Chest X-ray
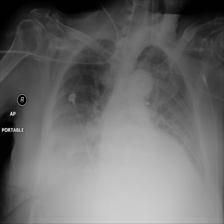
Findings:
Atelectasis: positive
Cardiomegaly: negative
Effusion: positive
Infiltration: negative
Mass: negative
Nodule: negative
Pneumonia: negative
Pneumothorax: negative
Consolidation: negative
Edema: negative
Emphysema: negative
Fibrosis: negative
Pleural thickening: negative
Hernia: negative